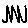
Label: zigzag